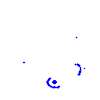
Particle: proton